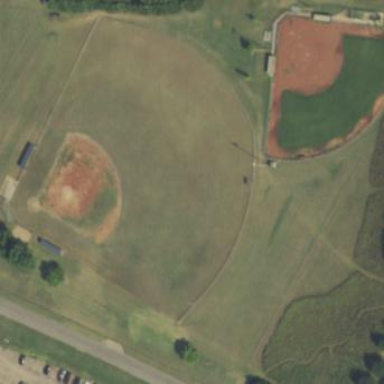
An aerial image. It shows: Baseball pitch for leisure land.